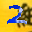
Label: 2